Question: I just install new version of SQL Server 2016 Management Studio
(<URL>.
I don't know why but there is no some typical options as 'Edit top 200 rows', 'Design table' or option for add new table. Does anyone some ideas why? I can do all of this via SQL scripts (its actually how I created table from Print-screen).
Maybe I am missing installation of some tools?
Thanks for help.

Looks like same issue: <URL>
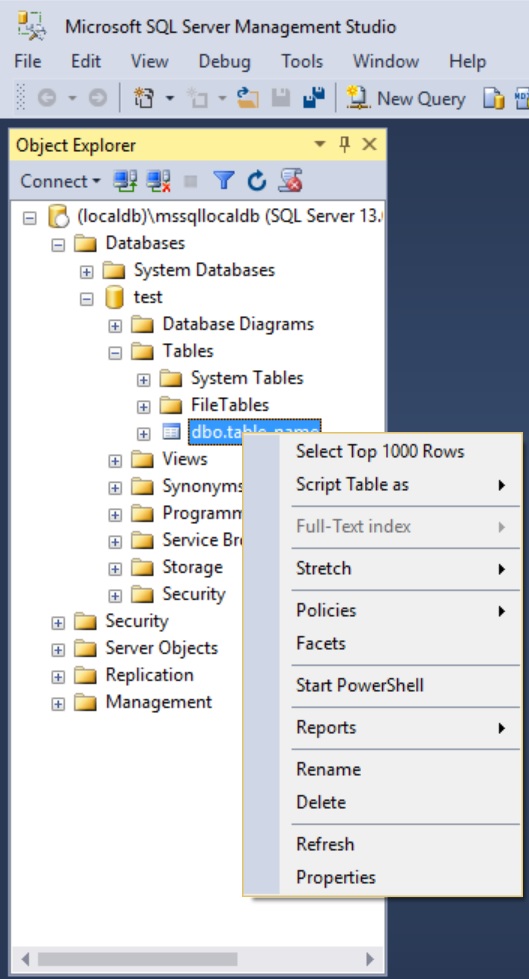
Answer: Bug is fixed - hotfix is issued yesterday:
'''
https://msdn.microsoft.com/hr-hr/library/mt238290.aspx
'''
direct download link:
'''
http://go.microsoft.com/fwlink/?LinkID=822301
'''